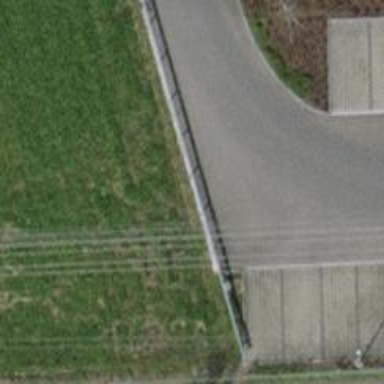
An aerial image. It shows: Asphalt parking aisle road for service vehicles.